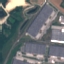
Land use / land cover: Industrial